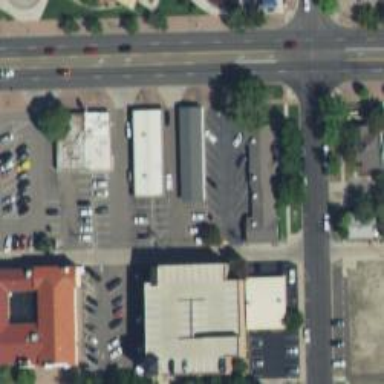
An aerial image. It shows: Parking space is available.